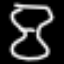
Label: hourglass